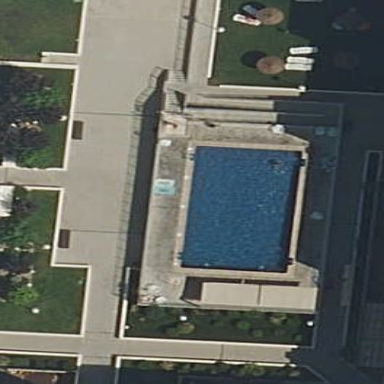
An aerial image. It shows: Swimming pool located in leisure land.